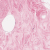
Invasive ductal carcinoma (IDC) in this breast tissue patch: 0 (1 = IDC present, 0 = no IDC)